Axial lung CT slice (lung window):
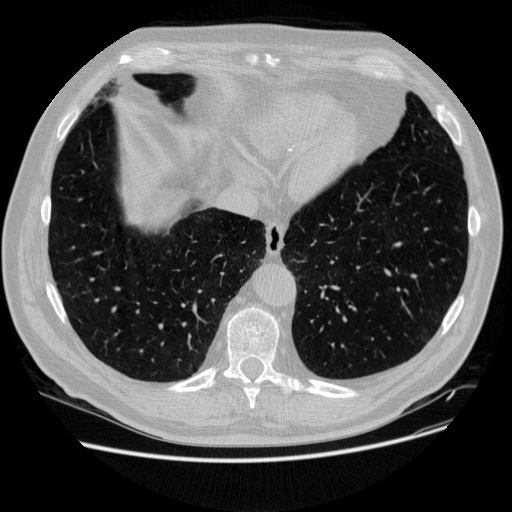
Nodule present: yes
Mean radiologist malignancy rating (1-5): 2